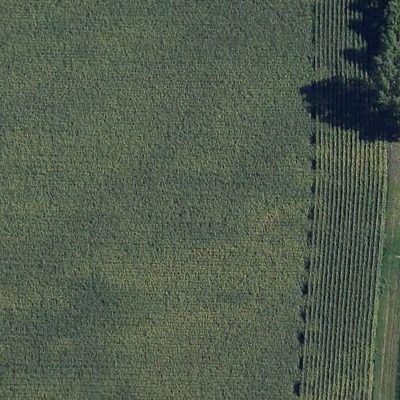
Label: aGrass